Interaction volume radius: 5 \u00c5
Interaction volume height: 20 \u00c5
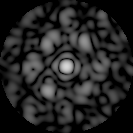
Disorder parameter: 0.6348